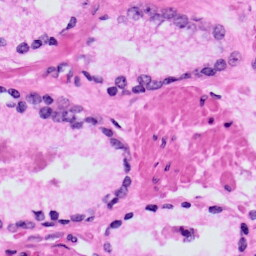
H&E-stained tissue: Prostate